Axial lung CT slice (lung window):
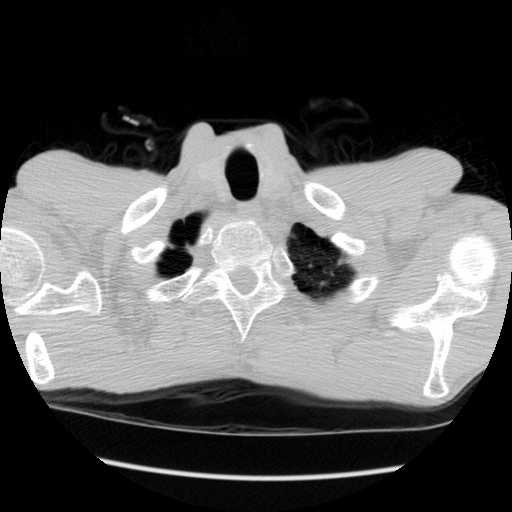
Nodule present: no